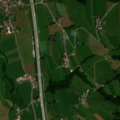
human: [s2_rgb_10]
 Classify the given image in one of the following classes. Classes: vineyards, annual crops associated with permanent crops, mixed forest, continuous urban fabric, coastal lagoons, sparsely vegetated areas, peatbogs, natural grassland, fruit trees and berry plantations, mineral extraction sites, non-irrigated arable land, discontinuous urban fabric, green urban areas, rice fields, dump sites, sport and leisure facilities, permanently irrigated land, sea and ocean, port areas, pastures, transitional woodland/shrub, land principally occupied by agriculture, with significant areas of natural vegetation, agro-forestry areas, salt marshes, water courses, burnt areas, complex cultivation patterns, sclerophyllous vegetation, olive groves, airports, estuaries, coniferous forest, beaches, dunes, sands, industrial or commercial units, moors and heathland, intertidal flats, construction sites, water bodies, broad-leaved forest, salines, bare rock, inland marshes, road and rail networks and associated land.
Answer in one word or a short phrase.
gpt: discontinuous urban fabric, industrial or commercial units, pastures, land principally occupied by agriculture, with significant areas of natural vegetation, broad-leaved forest, mixed forest